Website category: auto
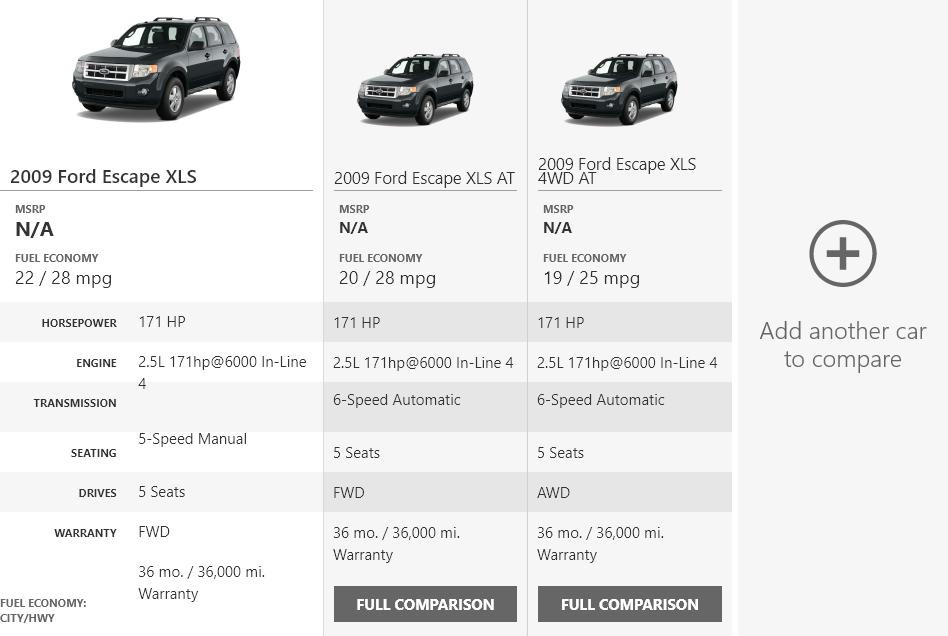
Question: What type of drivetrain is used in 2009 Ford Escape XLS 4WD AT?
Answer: AWD

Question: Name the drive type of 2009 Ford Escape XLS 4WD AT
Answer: AWD

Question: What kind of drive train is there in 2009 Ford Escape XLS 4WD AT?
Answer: AWD

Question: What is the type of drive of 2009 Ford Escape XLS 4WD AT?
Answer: AWD

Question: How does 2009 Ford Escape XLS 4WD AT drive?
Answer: AWD

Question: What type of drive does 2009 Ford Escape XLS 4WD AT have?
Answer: AWD

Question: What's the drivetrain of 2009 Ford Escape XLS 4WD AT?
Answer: AWD

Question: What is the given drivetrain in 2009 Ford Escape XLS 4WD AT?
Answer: AWD

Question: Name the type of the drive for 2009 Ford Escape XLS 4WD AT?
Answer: AWD

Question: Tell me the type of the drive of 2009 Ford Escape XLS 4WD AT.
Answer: AWD

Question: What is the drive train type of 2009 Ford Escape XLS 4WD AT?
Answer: AWD

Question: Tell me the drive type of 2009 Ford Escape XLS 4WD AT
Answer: AWD

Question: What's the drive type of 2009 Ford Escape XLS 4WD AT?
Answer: AWD

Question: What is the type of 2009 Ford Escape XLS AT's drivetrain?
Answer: FWD

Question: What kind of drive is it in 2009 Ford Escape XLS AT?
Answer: FWD

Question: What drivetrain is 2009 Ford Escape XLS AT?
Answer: FWD

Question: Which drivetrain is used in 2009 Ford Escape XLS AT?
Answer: FWD

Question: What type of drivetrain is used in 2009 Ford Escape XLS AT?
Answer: FWD

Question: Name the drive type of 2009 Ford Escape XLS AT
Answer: FWD

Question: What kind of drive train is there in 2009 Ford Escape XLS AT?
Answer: FWD

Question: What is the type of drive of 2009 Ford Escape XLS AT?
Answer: FWD

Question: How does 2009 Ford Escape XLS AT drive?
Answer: FWD

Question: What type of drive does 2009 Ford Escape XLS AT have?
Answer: FWD

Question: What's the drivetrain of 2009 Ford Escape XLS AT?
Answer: FWD

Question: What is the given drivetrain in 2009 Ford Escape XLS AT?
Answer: FWD

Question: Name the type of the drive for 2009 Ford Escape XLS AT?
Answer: FWD

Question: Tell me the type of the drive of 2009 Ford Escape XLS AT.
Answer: FWD

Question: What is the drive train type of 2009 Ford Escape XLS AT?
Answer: FWD

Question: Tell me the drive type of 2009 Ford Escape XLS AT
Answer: FWD

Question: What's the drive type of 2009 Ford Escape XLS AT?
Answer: FWD

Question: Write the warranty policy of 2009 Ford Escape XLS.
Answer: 36 mo. / 36,000 mi. Warranty

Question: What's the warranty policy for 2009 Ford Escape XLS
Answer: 36 mo. / 36,000 mi. Warranty

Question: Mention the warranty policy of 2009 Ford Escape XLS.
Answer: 36 mo. / 36,000 mi. Warranty

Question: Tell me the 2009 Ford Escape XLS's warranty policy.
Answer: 36 mo. / 36,000 mi. Warranty